Question:
Anyone can tell me why I received HTTP 200 response before I send the request? So weird.
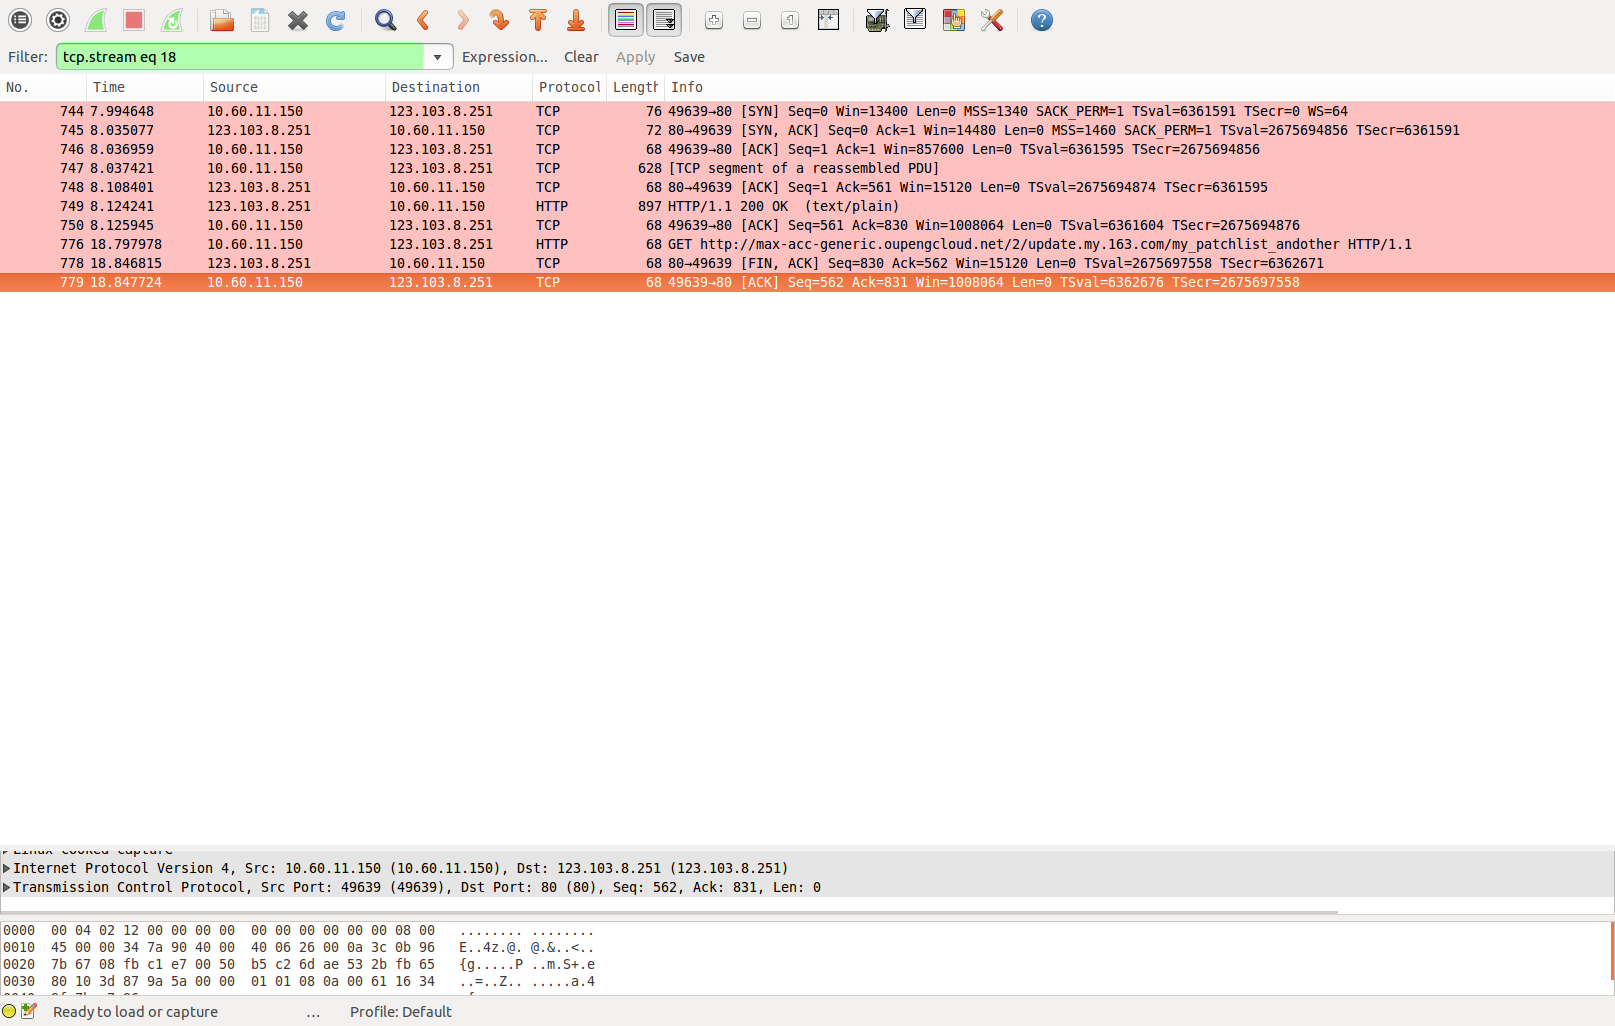
Answer: Actually GET request was sent in packet #747. You can catch it from the following facts:
- -
This request doesn't have a body but it has 'Content-Type' header. I guess because of that header Wireshark thinks that it's going to be a body and tries to wait it until packet #776. I've checked the similar scenario but without 'Content-Type' header and Wireshark displays the request in a right place.
RFC says "The presence of a message-body in a request is signaled by the inclusion of a Content-Length or Transfer-Encoding header field in the request's message-headers." So there should not be a body. But as I know Wireshark serves for working even with not standard or well-implemented variants of protocols. So I think it is not a bug.